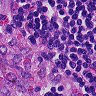
Metastatic tissue present: no